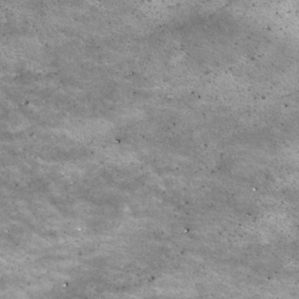
Label: non_frost